Aerial crown-view tile of a tropical tree (Barro Colorado Island, Panama), acquired 20241112:
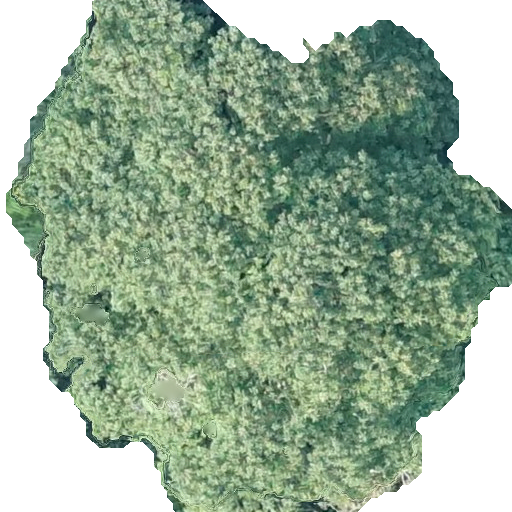
Species: Astronium graveolens
GBIF accepted scientific name: Astronium graveolens
Crown area: 305.716 m²